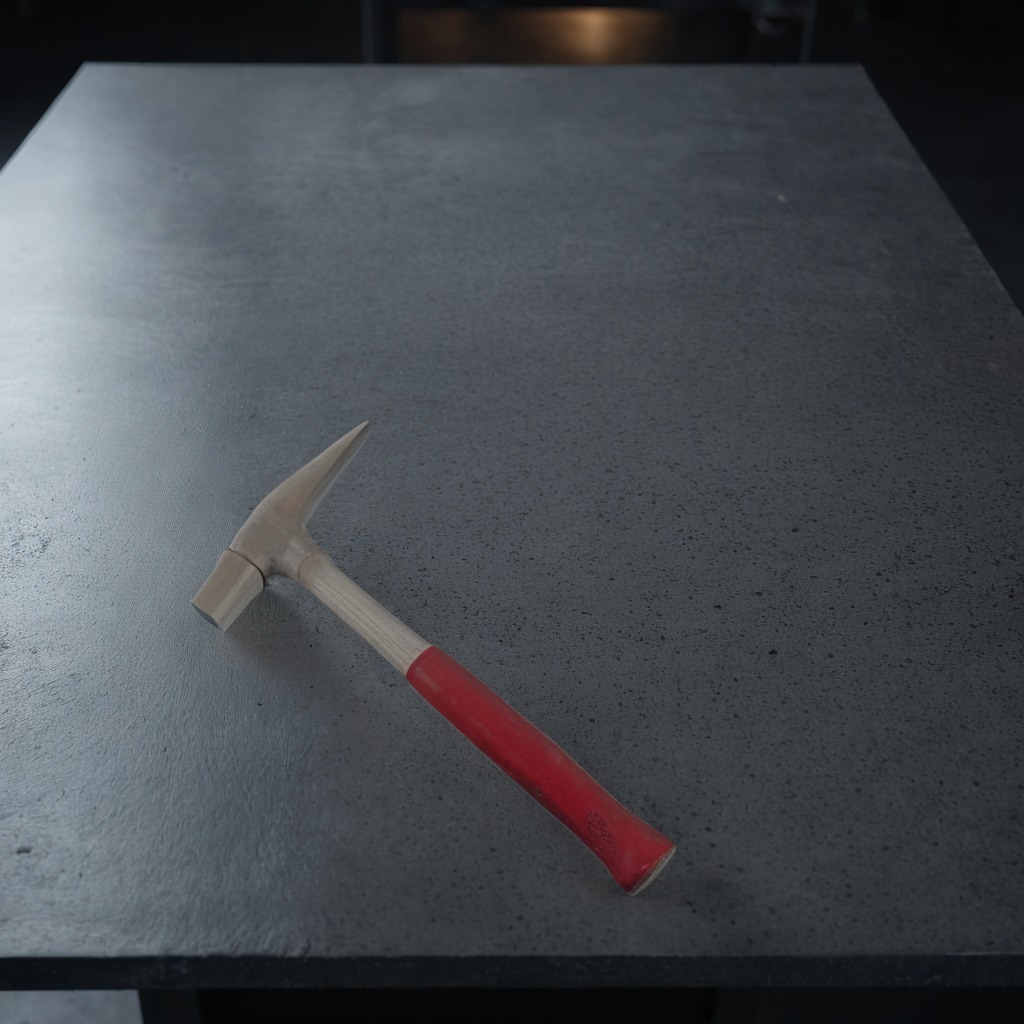
A hammer is lying on the clean granite table inside a workshop at night.